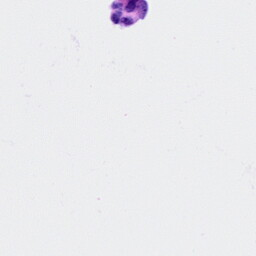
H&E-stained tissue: Ovarian